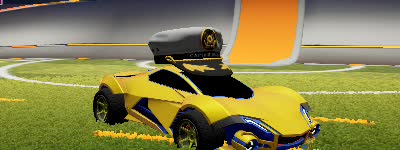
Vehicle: werewolf